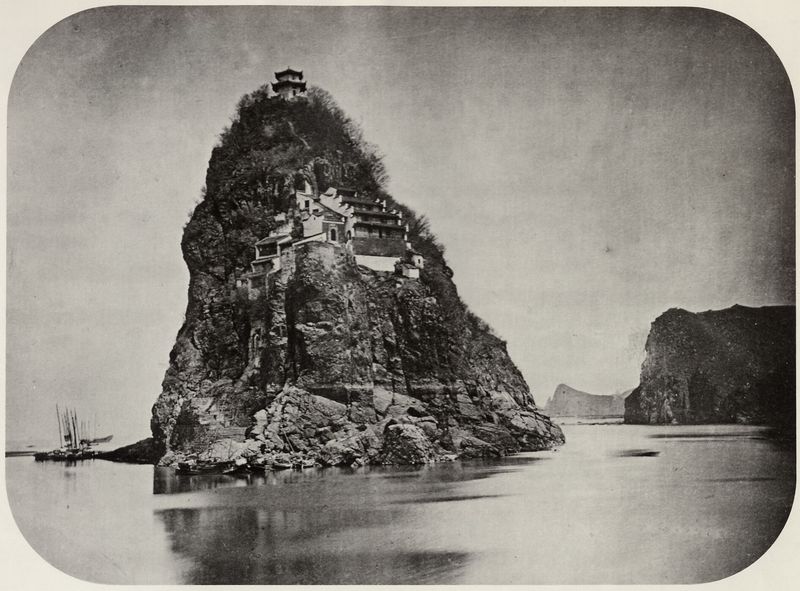
Titel: Kloster, Insel Orphan, Yangtze Fluss
Künstler: Chinesischer Photograph
Schlagwörter: baum, berg, felsen, himmel, meer, wasser, weiß, bäume, fluss, landschaft, see, stadt, ufer, äste, frankreich, grau, schwarz, dach, gebäude, haus, schloss, stein, steine, einsamkeit, ferne, häuser, spiegelung, weite, flach, gewässer, insel, boot, boote, oval, turm, japan, küste, ruhig, schiff, schiffe, segel, ruhe, fischer, abhang, fels, gebirge, gipfel, hang, klippen, dorf, dächer, steil, sepia, anleger, häuse, masten, fischerdorf, steg, treppe, stufen, still, hoch, segelboote, klippe, foto, fotografie, oben, ebbe, höhe, kloster, küster, asien, schwarzweiss, gefahr, asiatisch, photo, ostasien, china, felse, tempel, fotographie, terrassen, pagode, schif, chinoise, runde ecken, daguerreotypie, chinois, saint michel, szadt, ssee, schwarweiß, bberg, beerg, hängende dächer, b+sche, james bond, absturzgefahr